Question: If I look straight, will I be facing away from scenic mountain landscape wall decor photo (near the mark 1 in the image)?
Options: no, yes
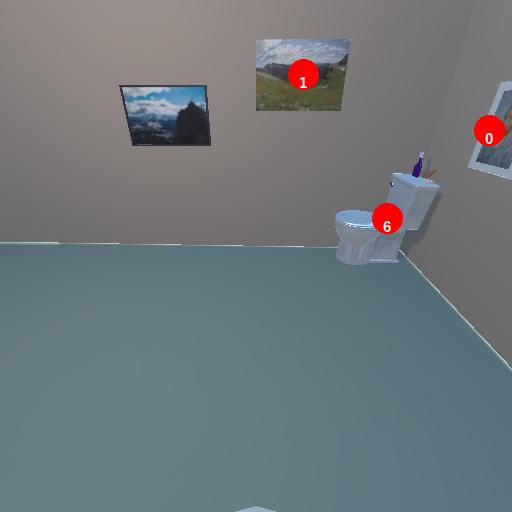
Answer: no